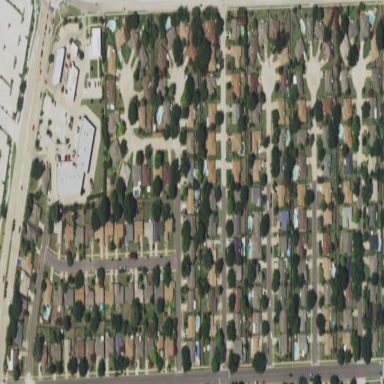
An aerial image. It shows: Residential area within neighborhood.